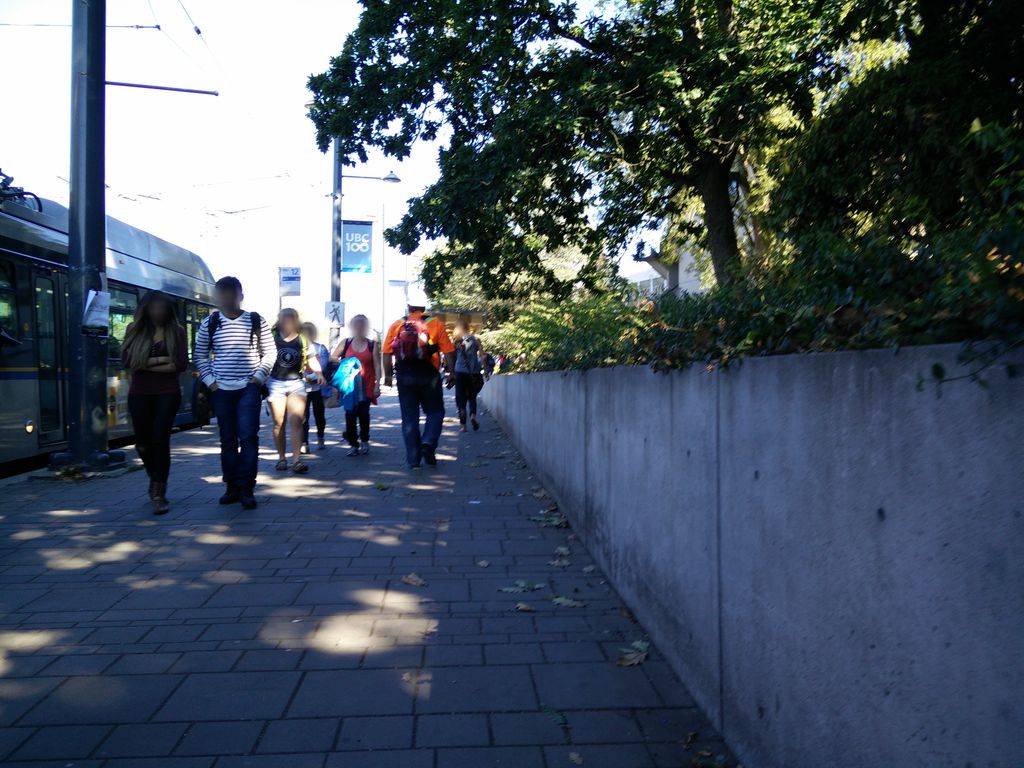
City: vancouver